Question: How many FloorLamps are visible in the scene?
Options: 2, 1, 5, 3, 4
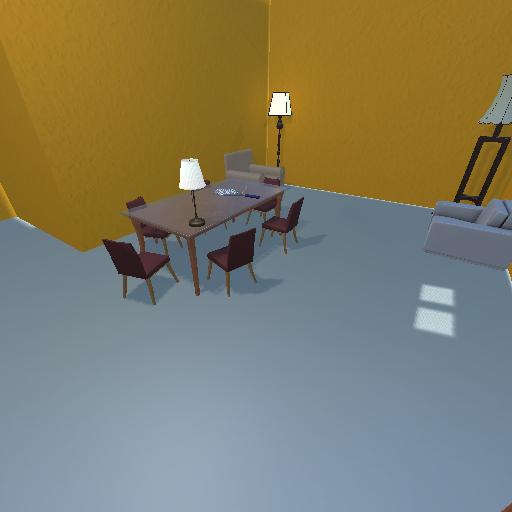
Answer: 2